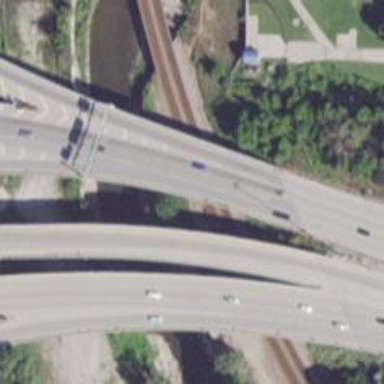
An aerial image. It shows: Cantilever bridge on asphalt motorway.